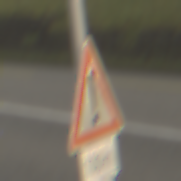
Verkehrszeichen: Gefahrenstelle
Zusatzzeichen unten: Entfernungsangaben1
Umgebung: Outdoor, Nature
Tageszeit: SunriseSunset
Wetter: PartlyCloudy
Licht: Natural
Jahreszeit: NotSpecified
Kontrast: LowContrast